Interaction volume radius: 5 \u00c5
Interaction volume height: 20 \u00c5
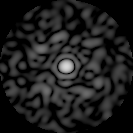
Disorder parameter: 0.8542